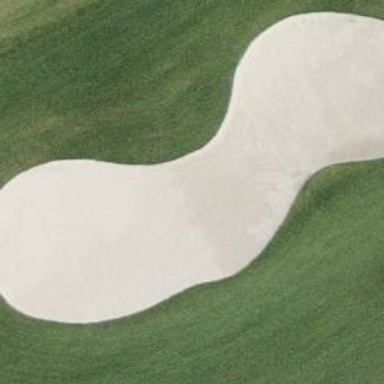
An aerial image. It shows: Golf bunker filled with sandy terrain.